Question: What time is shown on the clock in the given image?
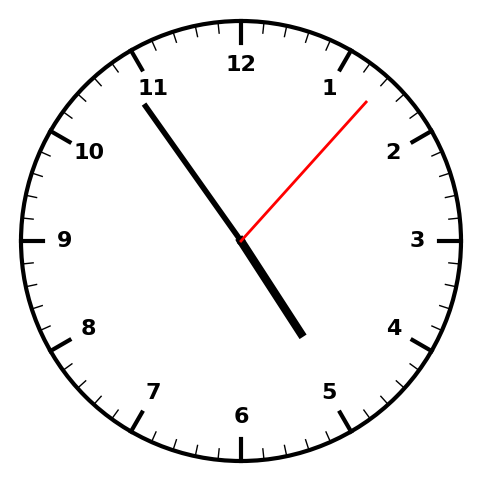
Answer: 04:54:07